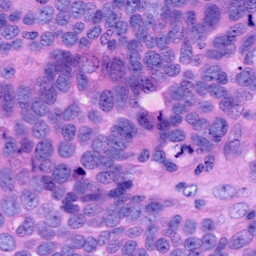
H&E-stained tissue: Ovarian